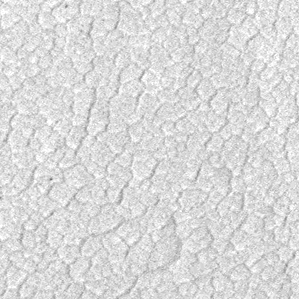
Label: frost